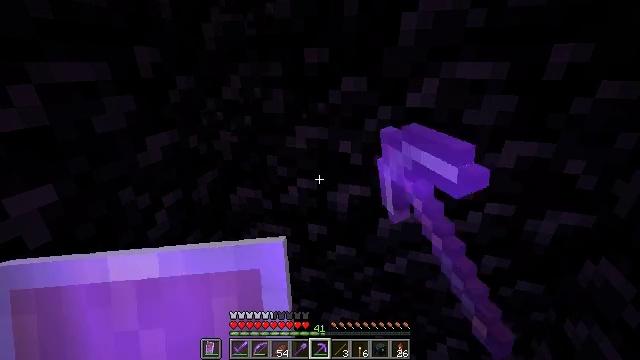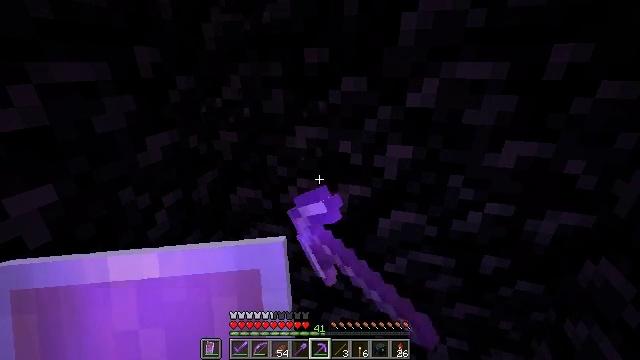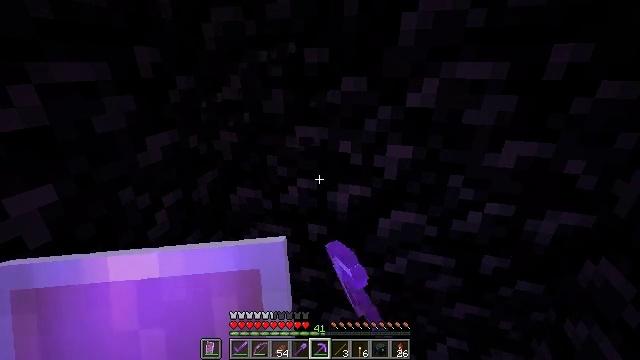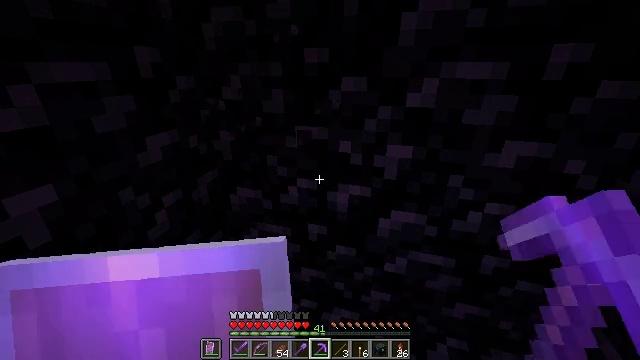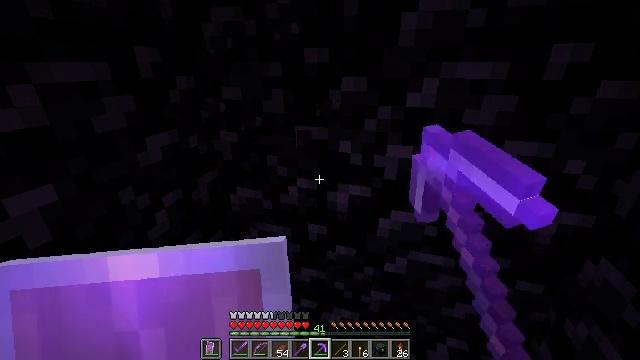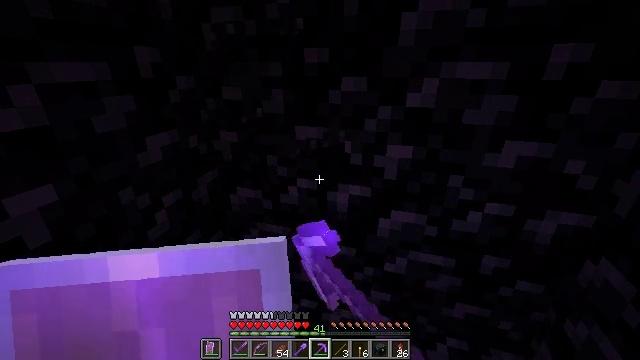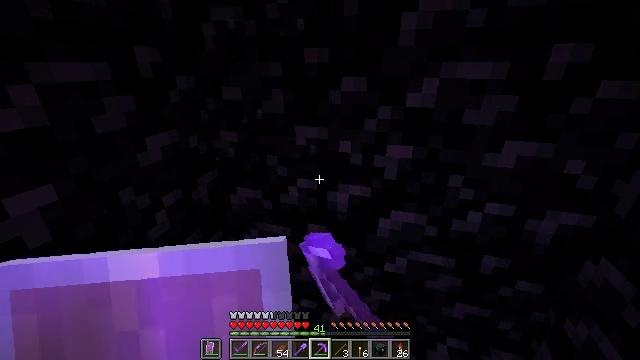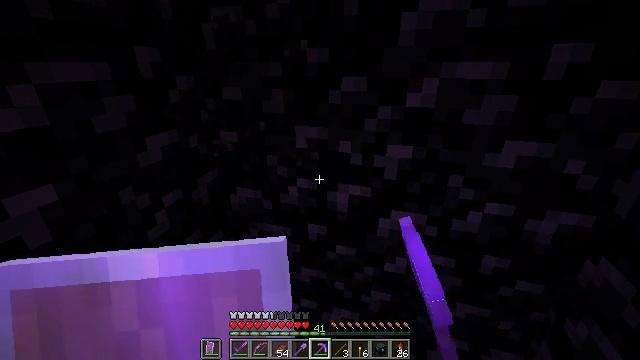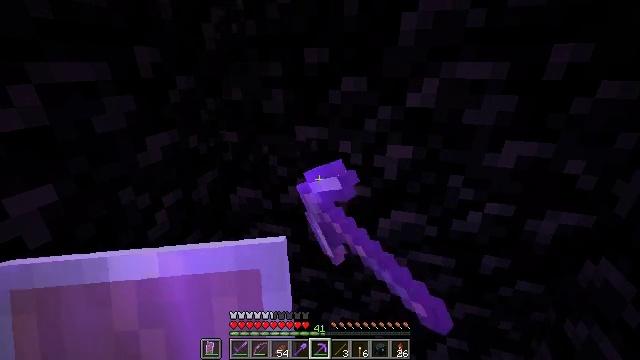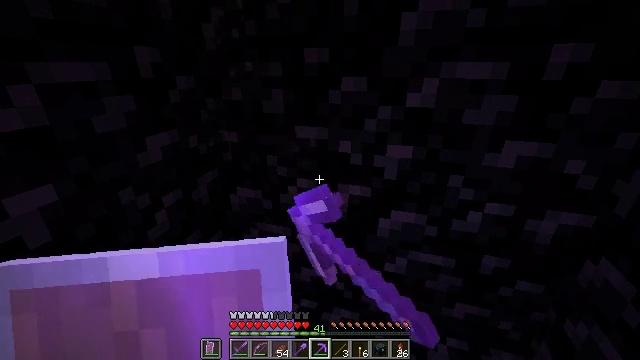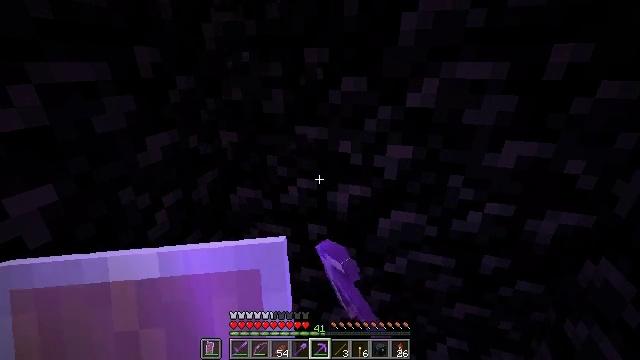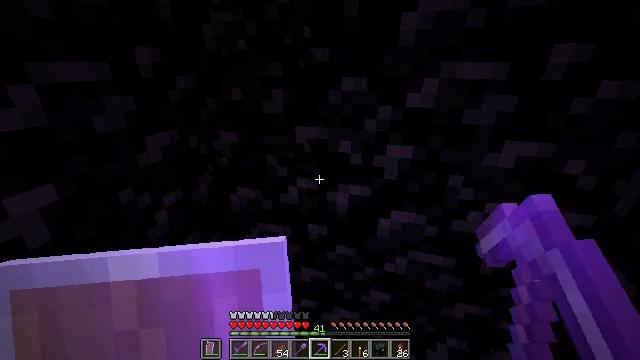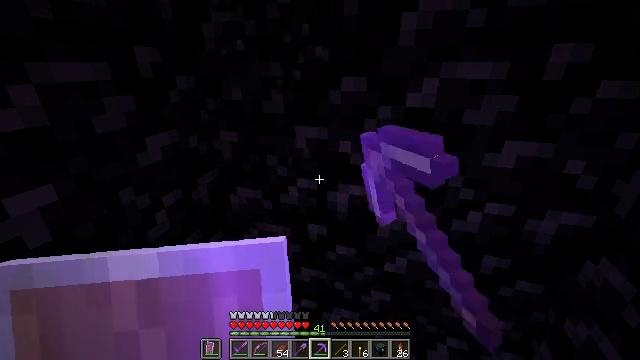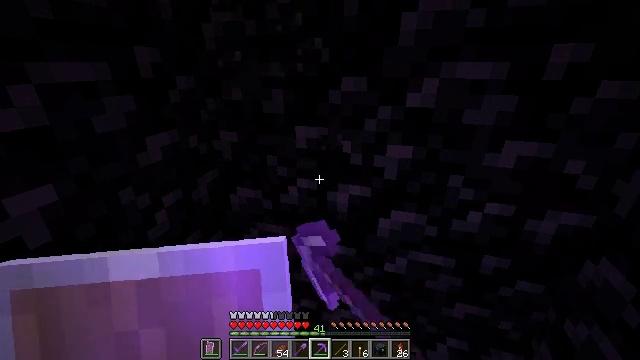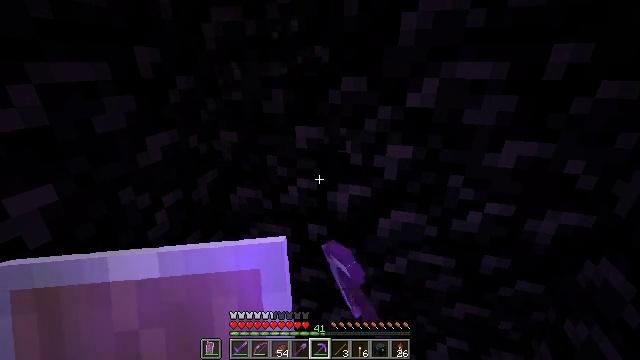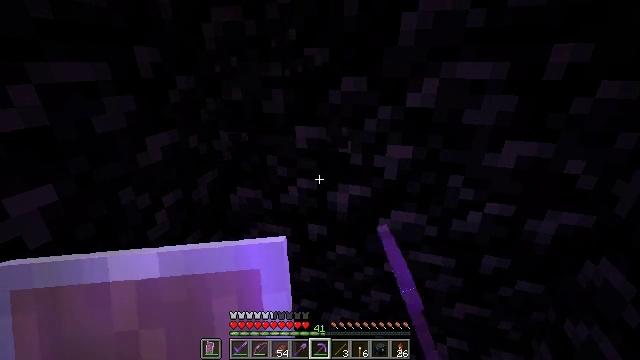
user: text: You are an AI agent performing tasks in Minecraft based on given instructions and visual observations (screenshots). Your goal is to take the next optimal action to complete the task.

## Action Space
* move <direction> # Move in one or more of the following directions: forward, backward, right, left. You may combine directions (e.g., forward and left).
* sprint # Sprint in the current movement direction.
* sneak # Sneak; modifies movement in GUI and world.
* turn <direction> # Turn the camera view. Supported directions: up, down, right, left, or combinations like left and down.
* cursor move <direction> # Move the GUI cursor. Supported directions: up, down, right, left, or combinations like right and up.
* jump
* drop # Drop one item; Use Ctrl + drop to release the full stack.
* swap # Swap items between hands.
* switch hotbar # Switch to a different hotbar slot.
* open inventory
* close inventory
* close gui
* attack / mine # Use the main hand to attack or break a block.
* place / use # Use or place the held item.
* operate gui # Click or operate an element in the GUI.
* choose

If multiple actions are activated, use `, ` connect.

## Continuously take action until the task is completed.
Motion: motion action
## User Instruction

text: Mine the obsidian block.
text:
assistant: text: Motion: attack / mine
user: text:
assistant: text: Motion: attack / mine
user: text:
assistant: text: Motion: attack / mine
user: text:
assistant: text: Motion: attack / mine
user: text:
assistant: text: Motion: attack / mine
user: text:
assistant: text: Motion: attack / mine
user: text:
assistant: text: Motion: attack / mine
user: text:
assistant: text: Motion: attack / mine
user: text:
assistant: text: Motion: attack / mine
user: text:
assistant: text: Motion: attack / mine
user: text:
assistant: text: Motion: attack / mine
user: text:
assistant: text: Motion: attack / mine
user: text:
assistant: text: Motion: attack / mine
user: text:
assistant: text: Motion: attack / mine
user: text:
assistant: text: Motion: attack / mine
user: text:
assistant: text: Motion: attack / mine
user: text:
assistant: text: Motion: attack / mine
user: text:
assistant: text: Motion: attack / mine
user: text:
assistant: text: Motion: attack / mine
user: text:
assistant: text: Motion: attack / mine
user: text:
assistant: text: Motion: attack / mine
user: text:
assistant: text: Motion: attack / mine
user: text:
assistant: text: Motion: attack / mine
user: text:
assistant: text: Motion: attack / mine
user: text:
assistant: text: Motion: attack / mine
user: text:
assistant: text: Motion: attack / mine
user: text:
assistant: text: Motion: attack / mine
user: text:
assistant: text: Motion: attack / mine
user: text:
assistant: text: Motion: attack / mine
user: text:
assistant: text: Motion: attack / mine